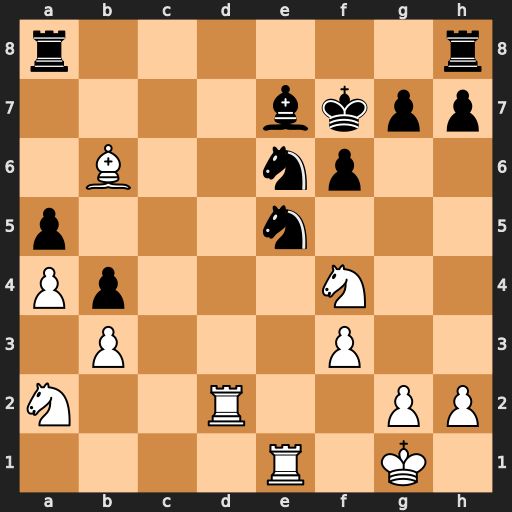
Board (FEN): r6r/4bkpp/1B2np2/p3n3/Pp3N2/1P3P2/N2R2PP/4R1K1
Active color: w
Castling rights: -
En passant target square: -
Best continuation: Nxe6 Kxe6 f4